Question: I'm trying to populate a form with my logged in user so I can edit some profile information.
I currently have this code (only trying to display the email first, will populate the form later once this works):
I made an editprofile.blade.php template with:
'''
@extends('masterpage')
@section('content')
<h1> Edit Profile </h1>
{{ Form::model($user) }}
<div class="form-group">
{{ Form::label('email', 'E-mail') }}
{{ Form::Text('email', null, ['class' => 'form-control']) }}
</div>
{{ Form::close() }}
@stop
'''
In myProfileController.php I have:
'''
<?php namespace App\Http\Controllers;
use Auth;
use App\Http\Requests;
use App\Http\Controllers\Controller;
use Illuminate\Html\FormFacade;
use Illuminate\Html\HtmlFacade;
class ProfileController extends Controller {
public function show() {
$user = Auth::user();
return view('pages.editprofile')->withUser($user);
}
}
'''
In my route I added:
'''
Route::get('/profile/edit', 'ProfileController@show');
'''
But when I try to load the page I get this:

I have two questions:
Why isn't there a form showing up with the data? As you can see the email is being loaded into the form but it displays it as text.
Once the data is loaded into a succesful form and the user has edited some of the data, how would I make update function to save the edited data?
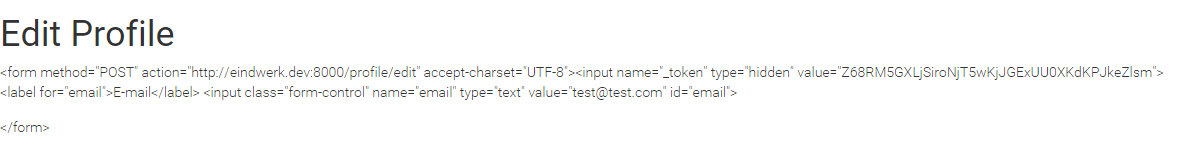
Answer: I think that you are just outputting the raw data because probably you are using double brackets {{ }}.
As i remember i had a same thing when i migrated a site from laravel 4 to laravel 5. They changed the way blade output and echo the data. try to change double brackets {{ }} to this {{!! !!}} or this {{{ }}} i don't remember exactly which one it is.
Edit: about saving you can use controllers so when user post the data it goes to something like the same url just with post method, so it calls the update function inside controller.
For some functions where user should have full control over his profile like edit, update, delete, create i would use the examples from this <URL> take a look at restful controller